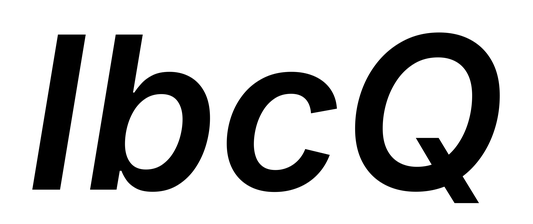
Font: Inter-Italic_SemiBold_Italic